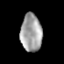
Tissue: prostate
Cell type: T cells
Senescence score: 0.3585
Nuclear area (px): 786
Mean DAPI intensity: 161.743